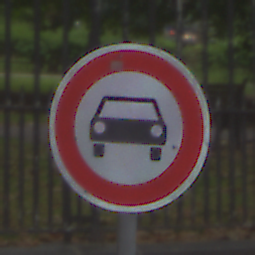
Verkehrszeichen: VerbotKraftwagen
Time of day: MorningAfternoon
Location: Outdoor (Urban)
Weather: Overcast
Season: NotSpecified
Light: Natural